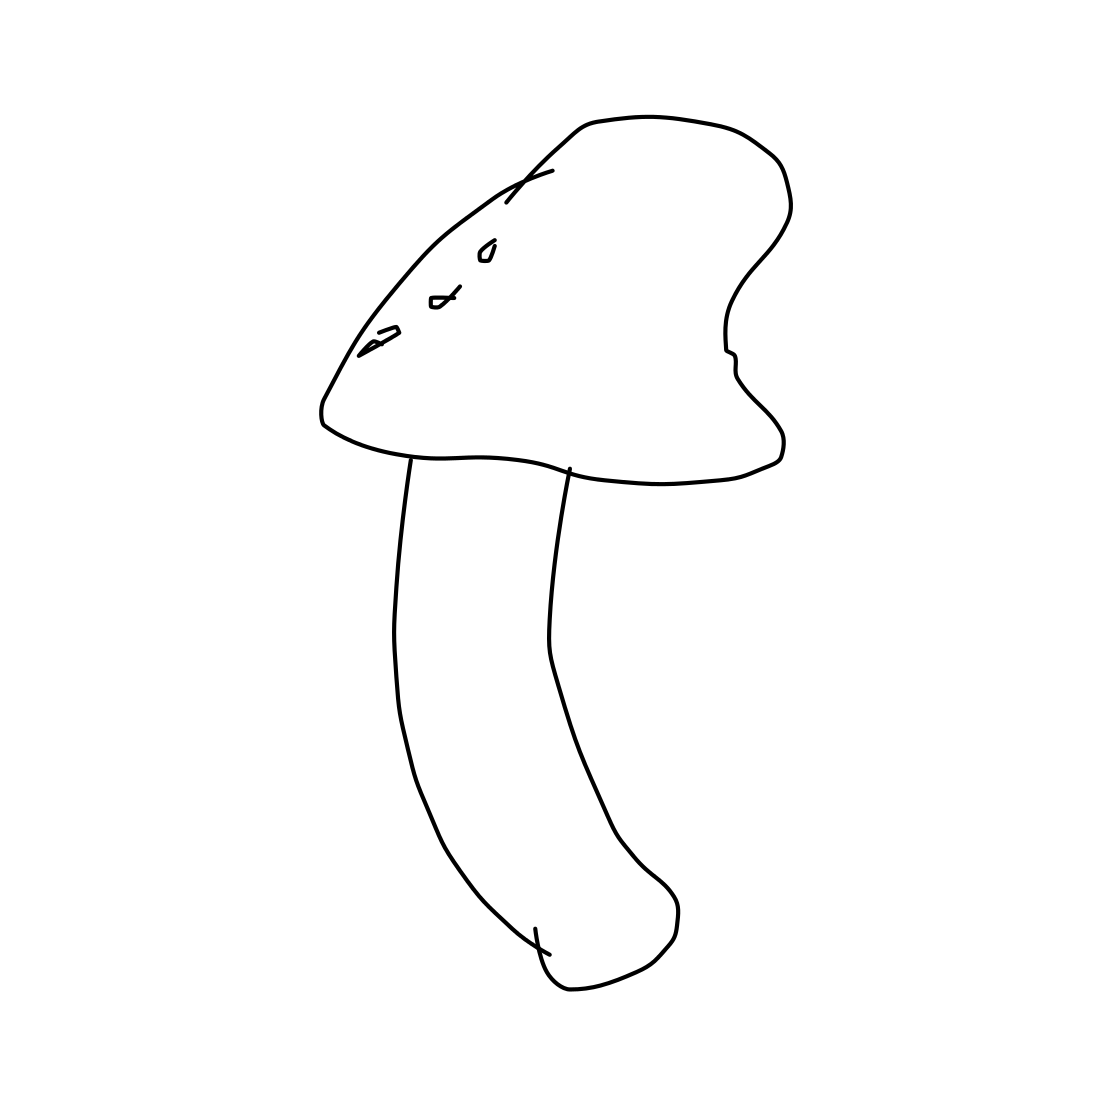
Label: mushroom